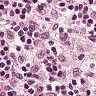
Metastatic tissue present: no